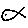
Label: fish